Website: bh-photo
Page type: customer-info-address
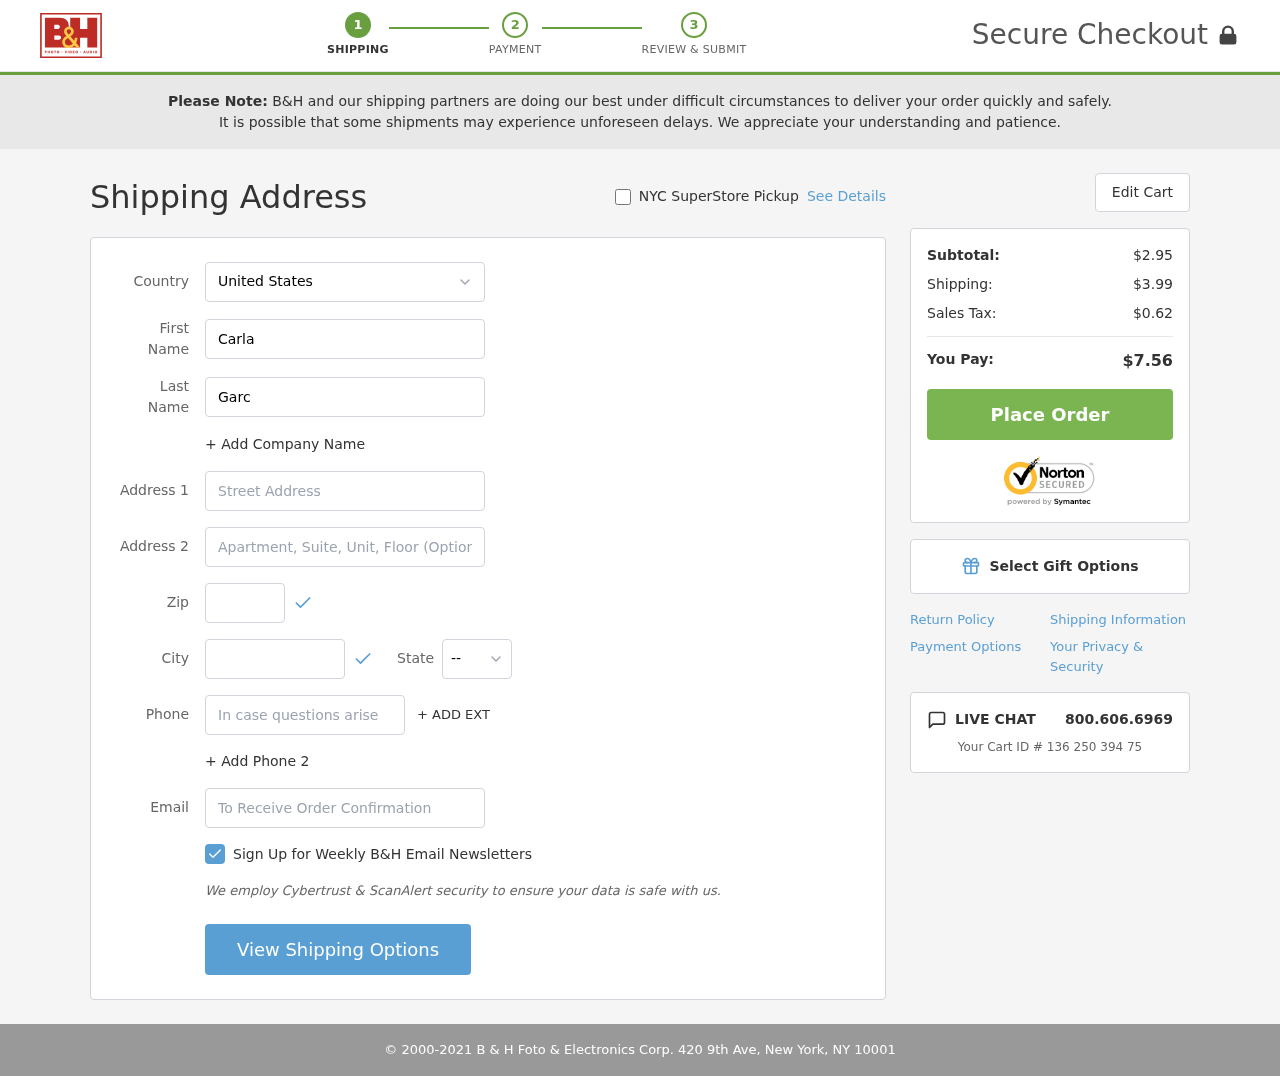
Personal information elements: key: PII_CITY
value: Michaelborough
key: PII_COUNTRY
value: United States
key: PII_EMAIL
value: carla_garcia@hotmail.com
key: PII_FIRSTNAME
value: Carla
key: PII_LASTNAME
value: Garcia
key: PII_PHONE
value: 2935568115
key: PII_POSTCODE
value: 29726
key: PII_STATE_ABBR
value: CA
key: PII_STREET
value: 2771 Ballard Fort Suite 818
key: PII_STREET2
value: Suite 880
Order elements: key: ORDER_SUBTOTAL
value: $2.95
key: ORDER_SHIPPING_COST
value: $3.99
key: ORDER_TAX
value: $0.62
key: ORDER_TOTAL
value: $7.56
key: ORDER_ID
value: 136 250 394 75